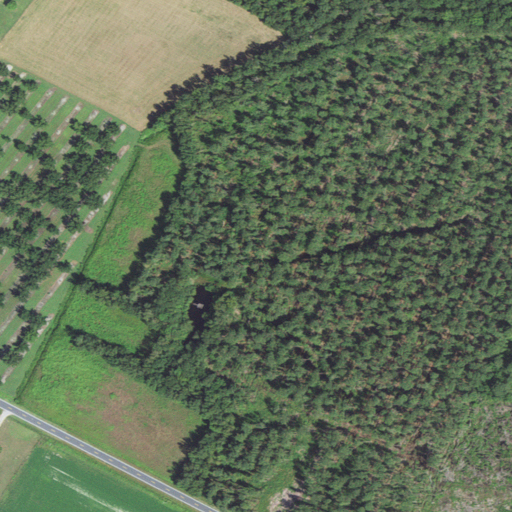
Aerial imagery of depression(s) in North Carolina named Picadilly Pond containing woody wetlands, cultivated crops, grassland, pasture, herbaceous wetlands, shrub, low intensity development, open development, and evergreen forest